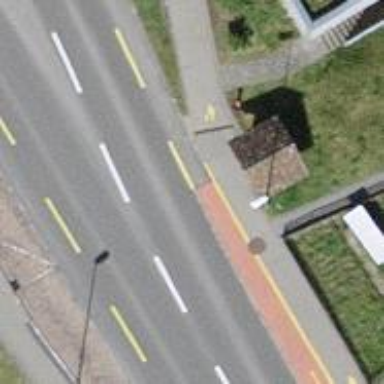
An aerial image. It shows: Bus stop with stop position for public transport.